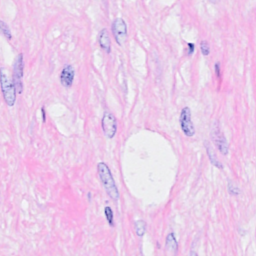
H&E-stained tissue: Breast